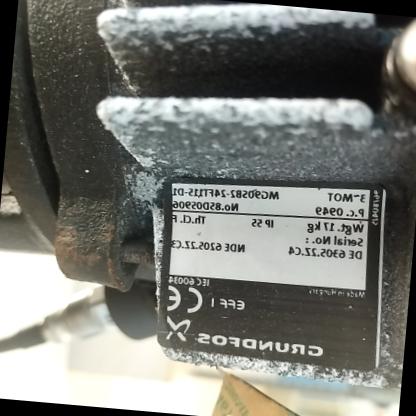
Klasa: tabliczka-znamionowa